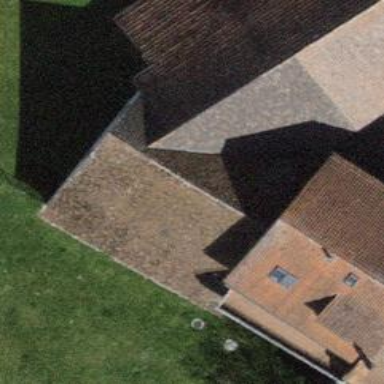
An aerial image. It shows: Building with tiled roof.